Question: Play 2.3.0/Scala 2.11.1/IntelliJ 13.1
I used Typesafe Activator 1.2.1 to create a new project with Scala 2.11.1. After the project was created, I ran 'gen-idea'. The generated IDEA project fails to compile with the error:
'Error: scala: No 'scala-library*.jar' in Scala compiler library in test'
Am I doing something wrong? Workaround?

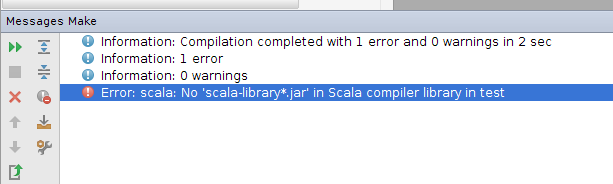
Answer: Since IDEA 13 you should use SBT support which is bundled with Scala plugin.
With it there is no need to add third-party SBT plugins and run special commands; just import the project using "File -> Import project..." menu item, and it will automatically load SBT project structure and its dependencies.